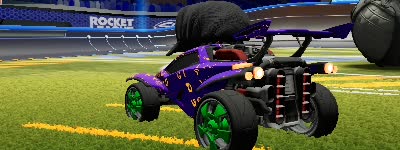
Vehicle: octane